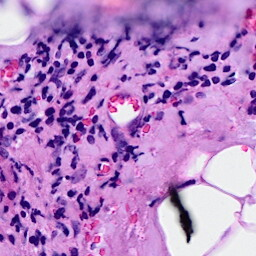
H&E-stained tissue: Breast